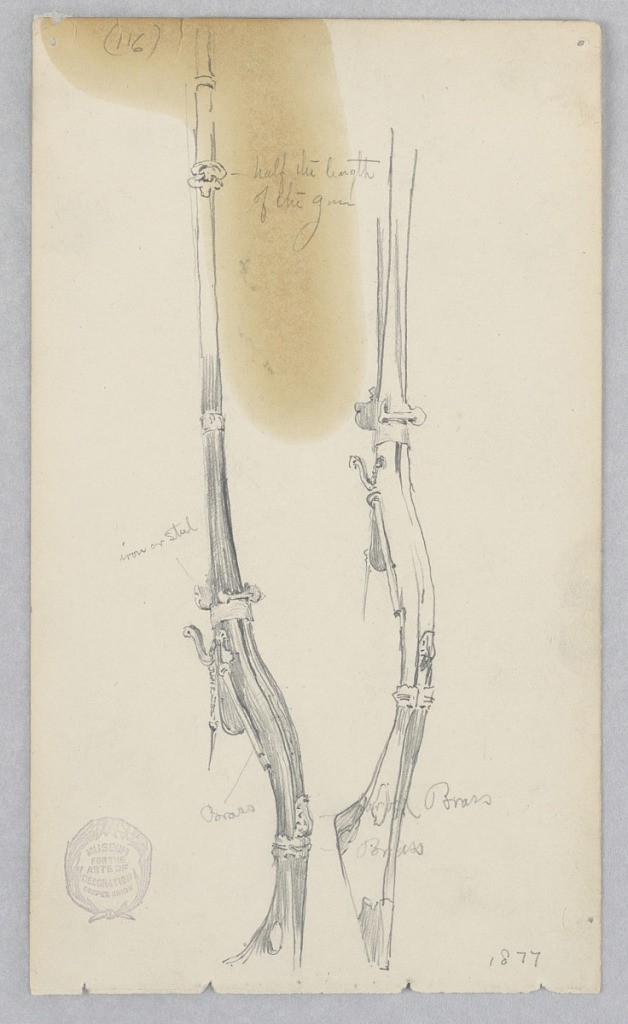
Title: Snaphunce long gun
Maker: Robert Frederick Blum, American, 1857–1903
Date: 1877
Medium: Graphite on wove paper
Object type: Drawing
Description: Two sketches of a snaphaunce long gun with detail of the firing mechanism and handle.